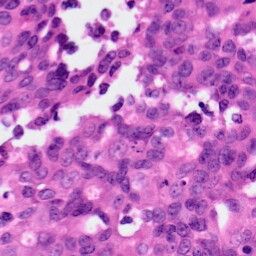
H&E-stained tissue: Ovarian